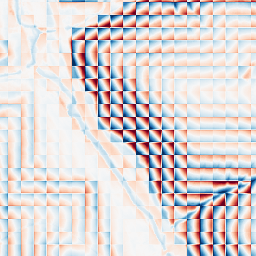
Category: wavelet
Decomposition family: wavelet_biorthogonal
Decomposition parameters: wavelet: bior1.3
level: 4
Upsampling method: cubic_catmull_rom
Upsampling parameters: scale: 8
Upsampling scale: 8